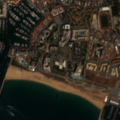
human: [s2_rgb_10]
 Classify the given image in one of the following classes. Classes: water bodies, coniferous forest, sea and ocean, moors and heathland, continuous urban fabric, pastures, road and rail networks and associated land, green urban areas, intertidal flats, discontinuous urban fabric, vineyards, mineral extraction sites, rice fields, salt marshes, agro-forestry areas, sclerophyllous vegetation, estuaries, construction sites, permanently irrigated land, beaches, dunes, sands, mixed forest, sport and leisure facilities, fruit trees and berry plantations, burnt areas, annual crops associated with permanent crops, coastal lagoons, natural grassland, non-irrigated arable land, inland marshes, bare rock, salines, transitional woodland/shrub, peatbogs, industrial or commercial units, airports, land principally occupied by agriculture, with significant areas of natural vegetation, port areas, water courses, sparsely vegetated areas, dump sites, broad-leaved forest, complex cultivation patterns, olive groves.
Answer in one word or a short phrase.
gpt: continuous urban fabric, discontinuous urban fabric, port areas, sport and leisure facilities, sea and ocean